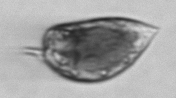
Label: Prorocentrum_micans